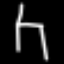
Label: chair